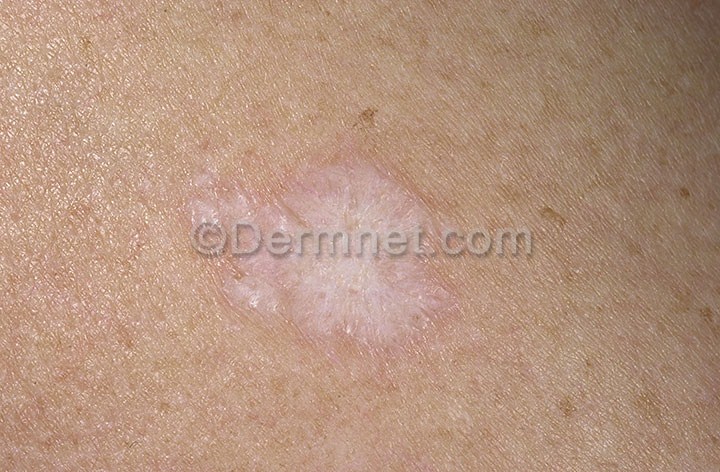
Disease: Psoriasis pictures Lichen Planus and related diseases